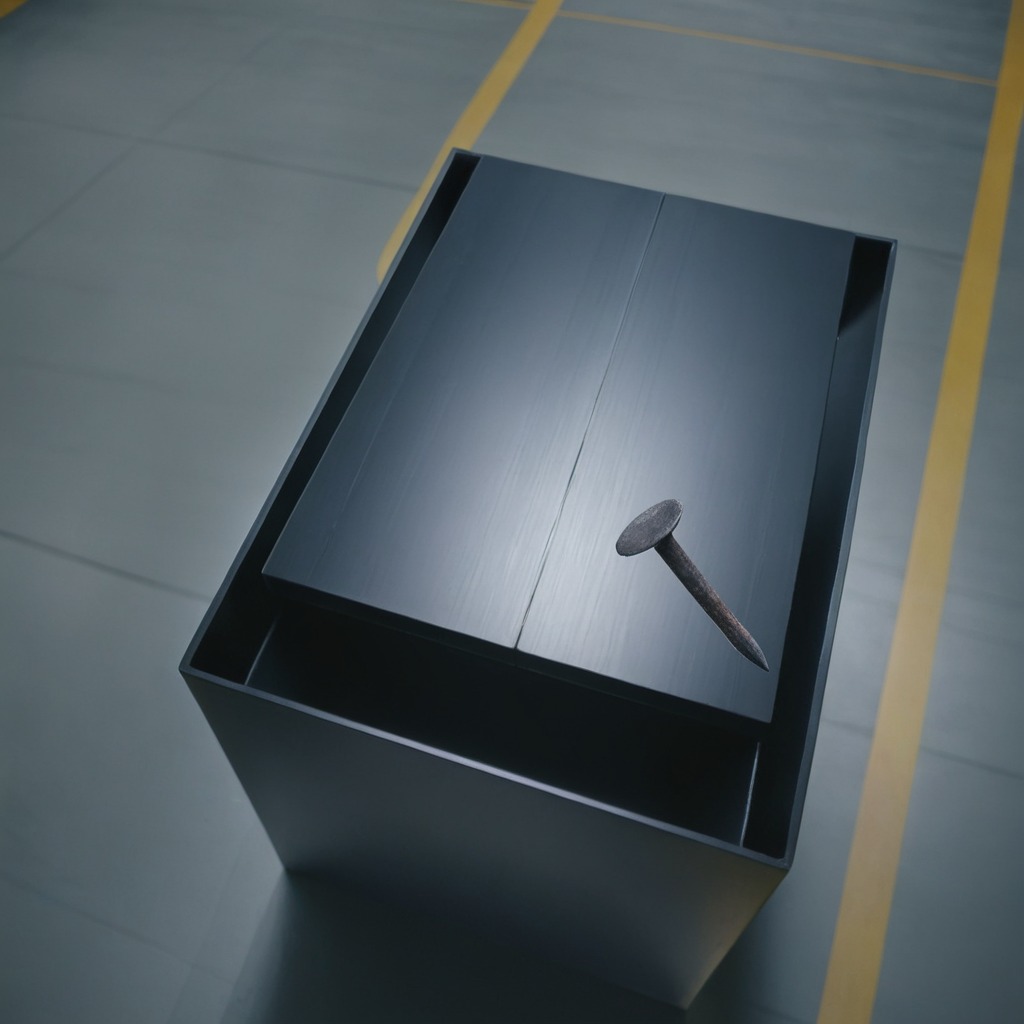
A nail is lying on a toolbox surface in an airplane hangar workshop.